Field crop: maize
Growth stage: 2
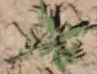
Species: atriplex